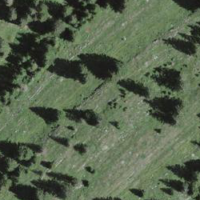
EUNIS habitat code: 24
Species observed at this site:
Dactylorhiza viridis